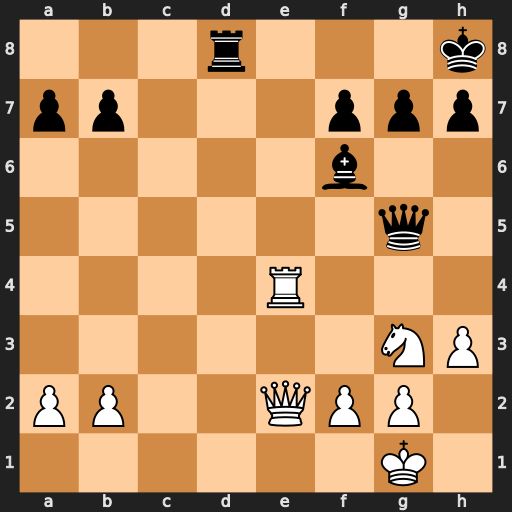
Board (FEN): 3r3k/pp3ppp/5b2/6q1/4R3/6NP/PP2QPP1/6K1
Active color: w
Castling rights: -
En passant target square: -
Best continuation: Re8+ Rxe8 Qxe8#